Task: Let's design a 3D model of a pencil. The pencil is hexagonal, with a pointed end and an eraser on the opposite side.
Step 107:
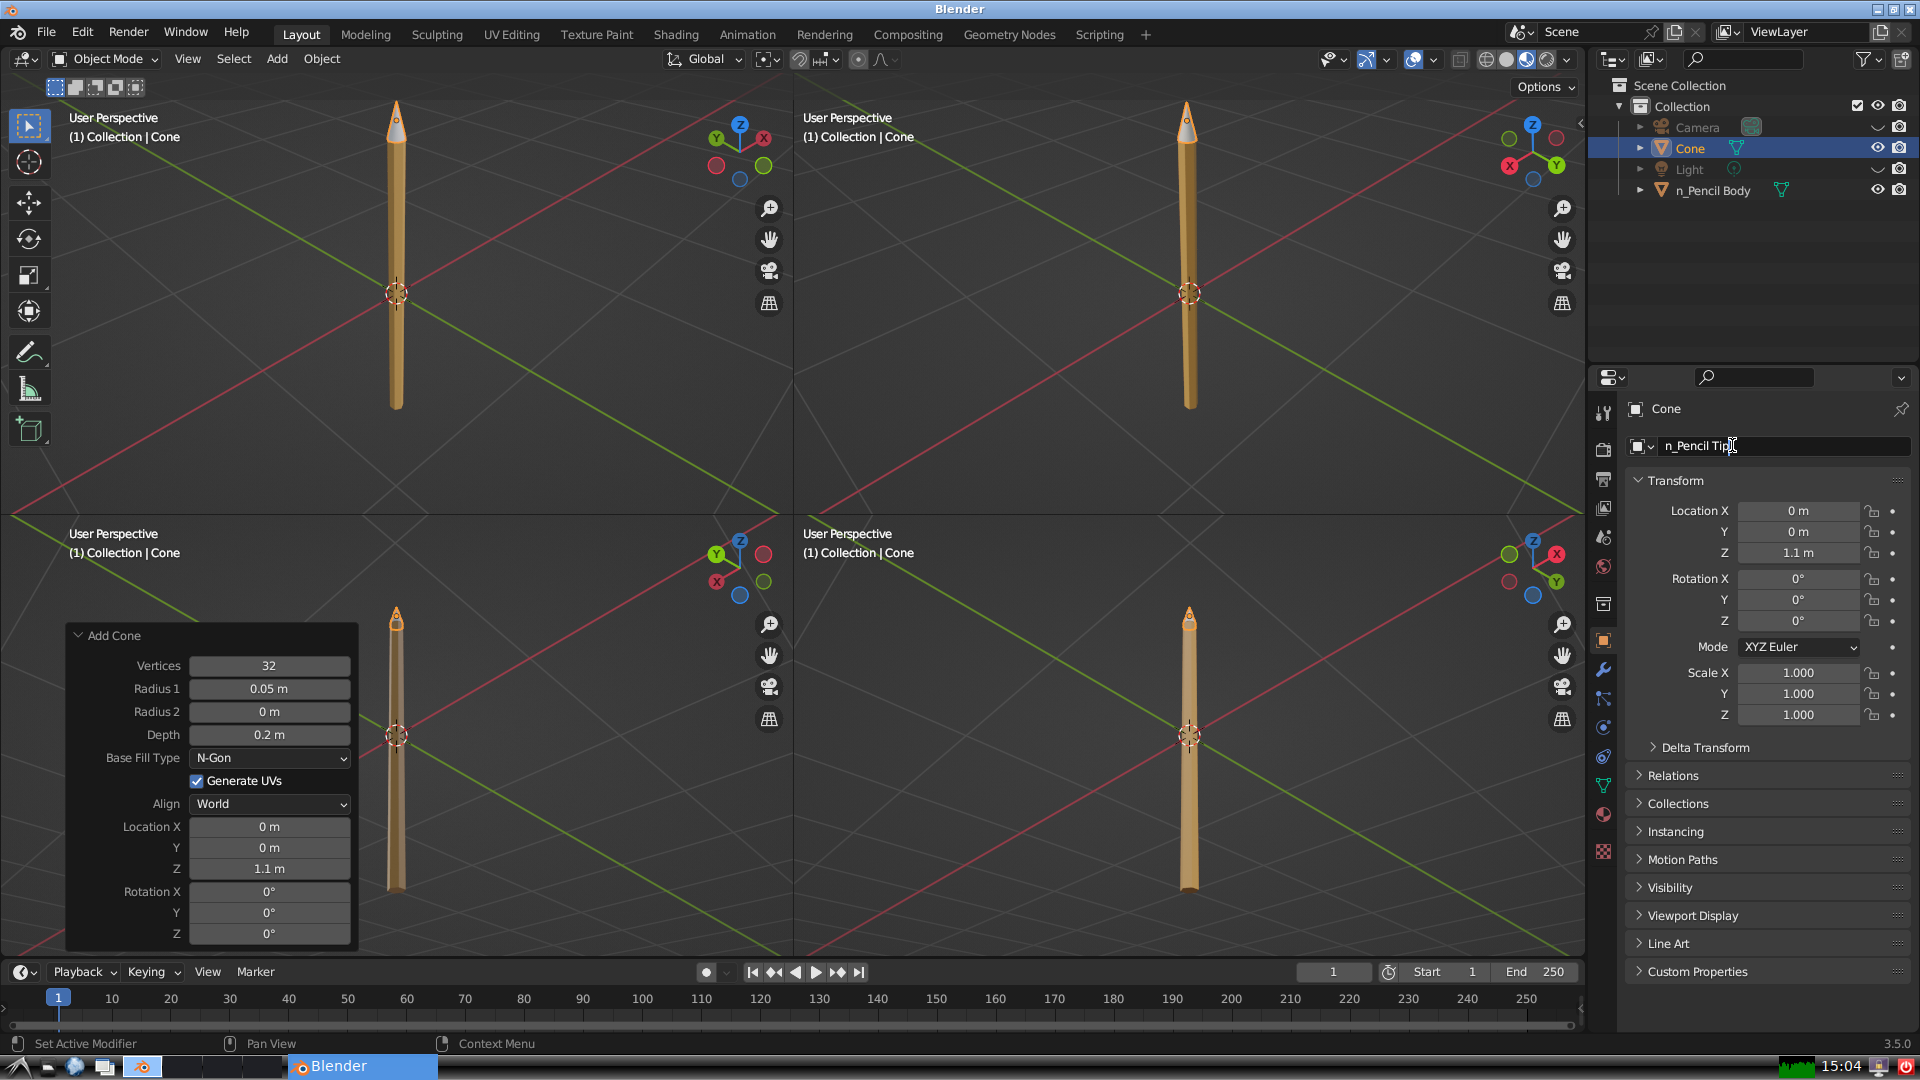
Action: {"key_press": ['Return']}